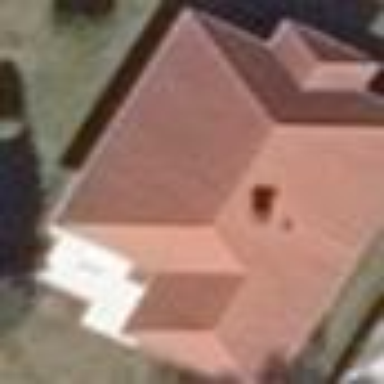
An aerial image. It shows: Building with red hipped roof.